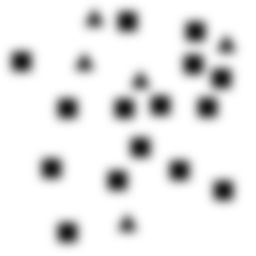
Squares: 15
Triangles: 5
Stars: 0
Total shapes: 20